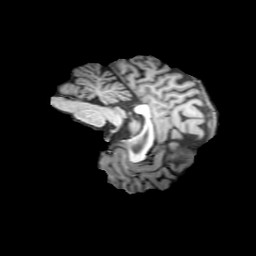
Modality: T1w
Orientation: sagittal
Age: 22
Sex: female
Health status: ill